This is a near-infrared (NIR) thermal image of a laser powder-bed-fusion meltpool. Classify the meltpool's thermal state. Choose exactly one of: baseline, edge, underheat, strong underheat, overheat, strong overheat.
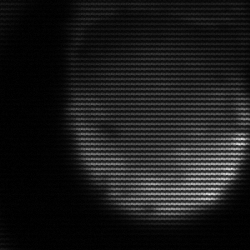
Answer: edge